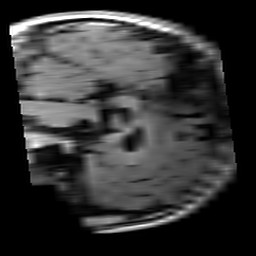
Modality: T1w
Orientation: sagittal
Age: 22
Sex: male
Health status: healthy
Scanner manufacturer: siemens
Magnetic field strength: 3 T
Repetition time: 4.1 s
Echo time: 0.0085 s